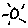
Label: sun